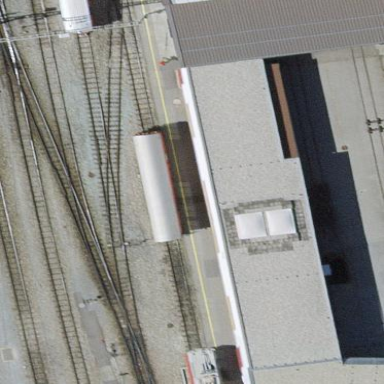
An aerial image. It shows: Workshop building located near railway.